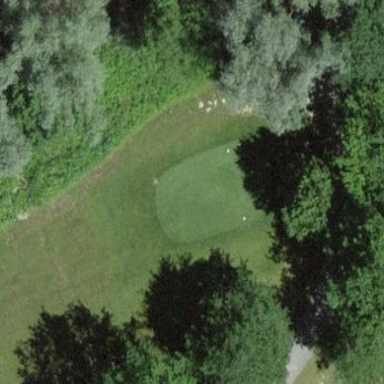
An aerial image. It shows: Golf tee.